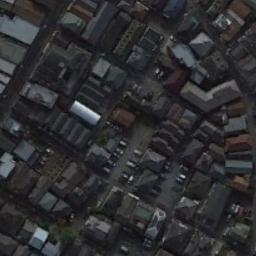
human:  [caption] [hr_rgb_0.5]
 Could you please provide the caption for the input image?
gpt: A dense residential area has some parking lots and lots of houses with different colors of roofs while some roads go through the residential area .

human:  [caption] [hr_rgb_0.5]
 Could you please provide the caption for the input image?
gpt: The dense residential is next to the parking lot .

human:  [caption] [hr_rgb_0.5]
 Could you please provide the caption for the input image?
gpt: There is a green space in the middle of the house .

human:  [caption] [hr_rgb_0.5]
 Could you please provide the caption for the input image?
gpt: There are many roads and neatly arranged houses and many vehicles in densely populated areas .

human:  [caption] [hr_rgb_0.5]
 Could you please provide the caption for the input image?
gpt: There are many black buildings on a dense residential area .